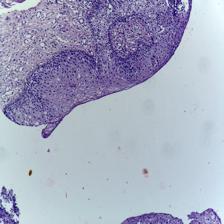
Diagnosis: OSCC